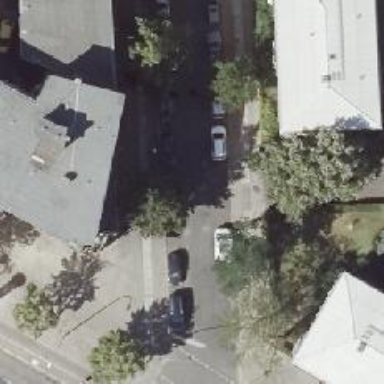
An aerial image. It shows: Residential road with asphalt surface. There are separate sidewalks and parallel on-street parking lanes on both sides.